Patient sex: F
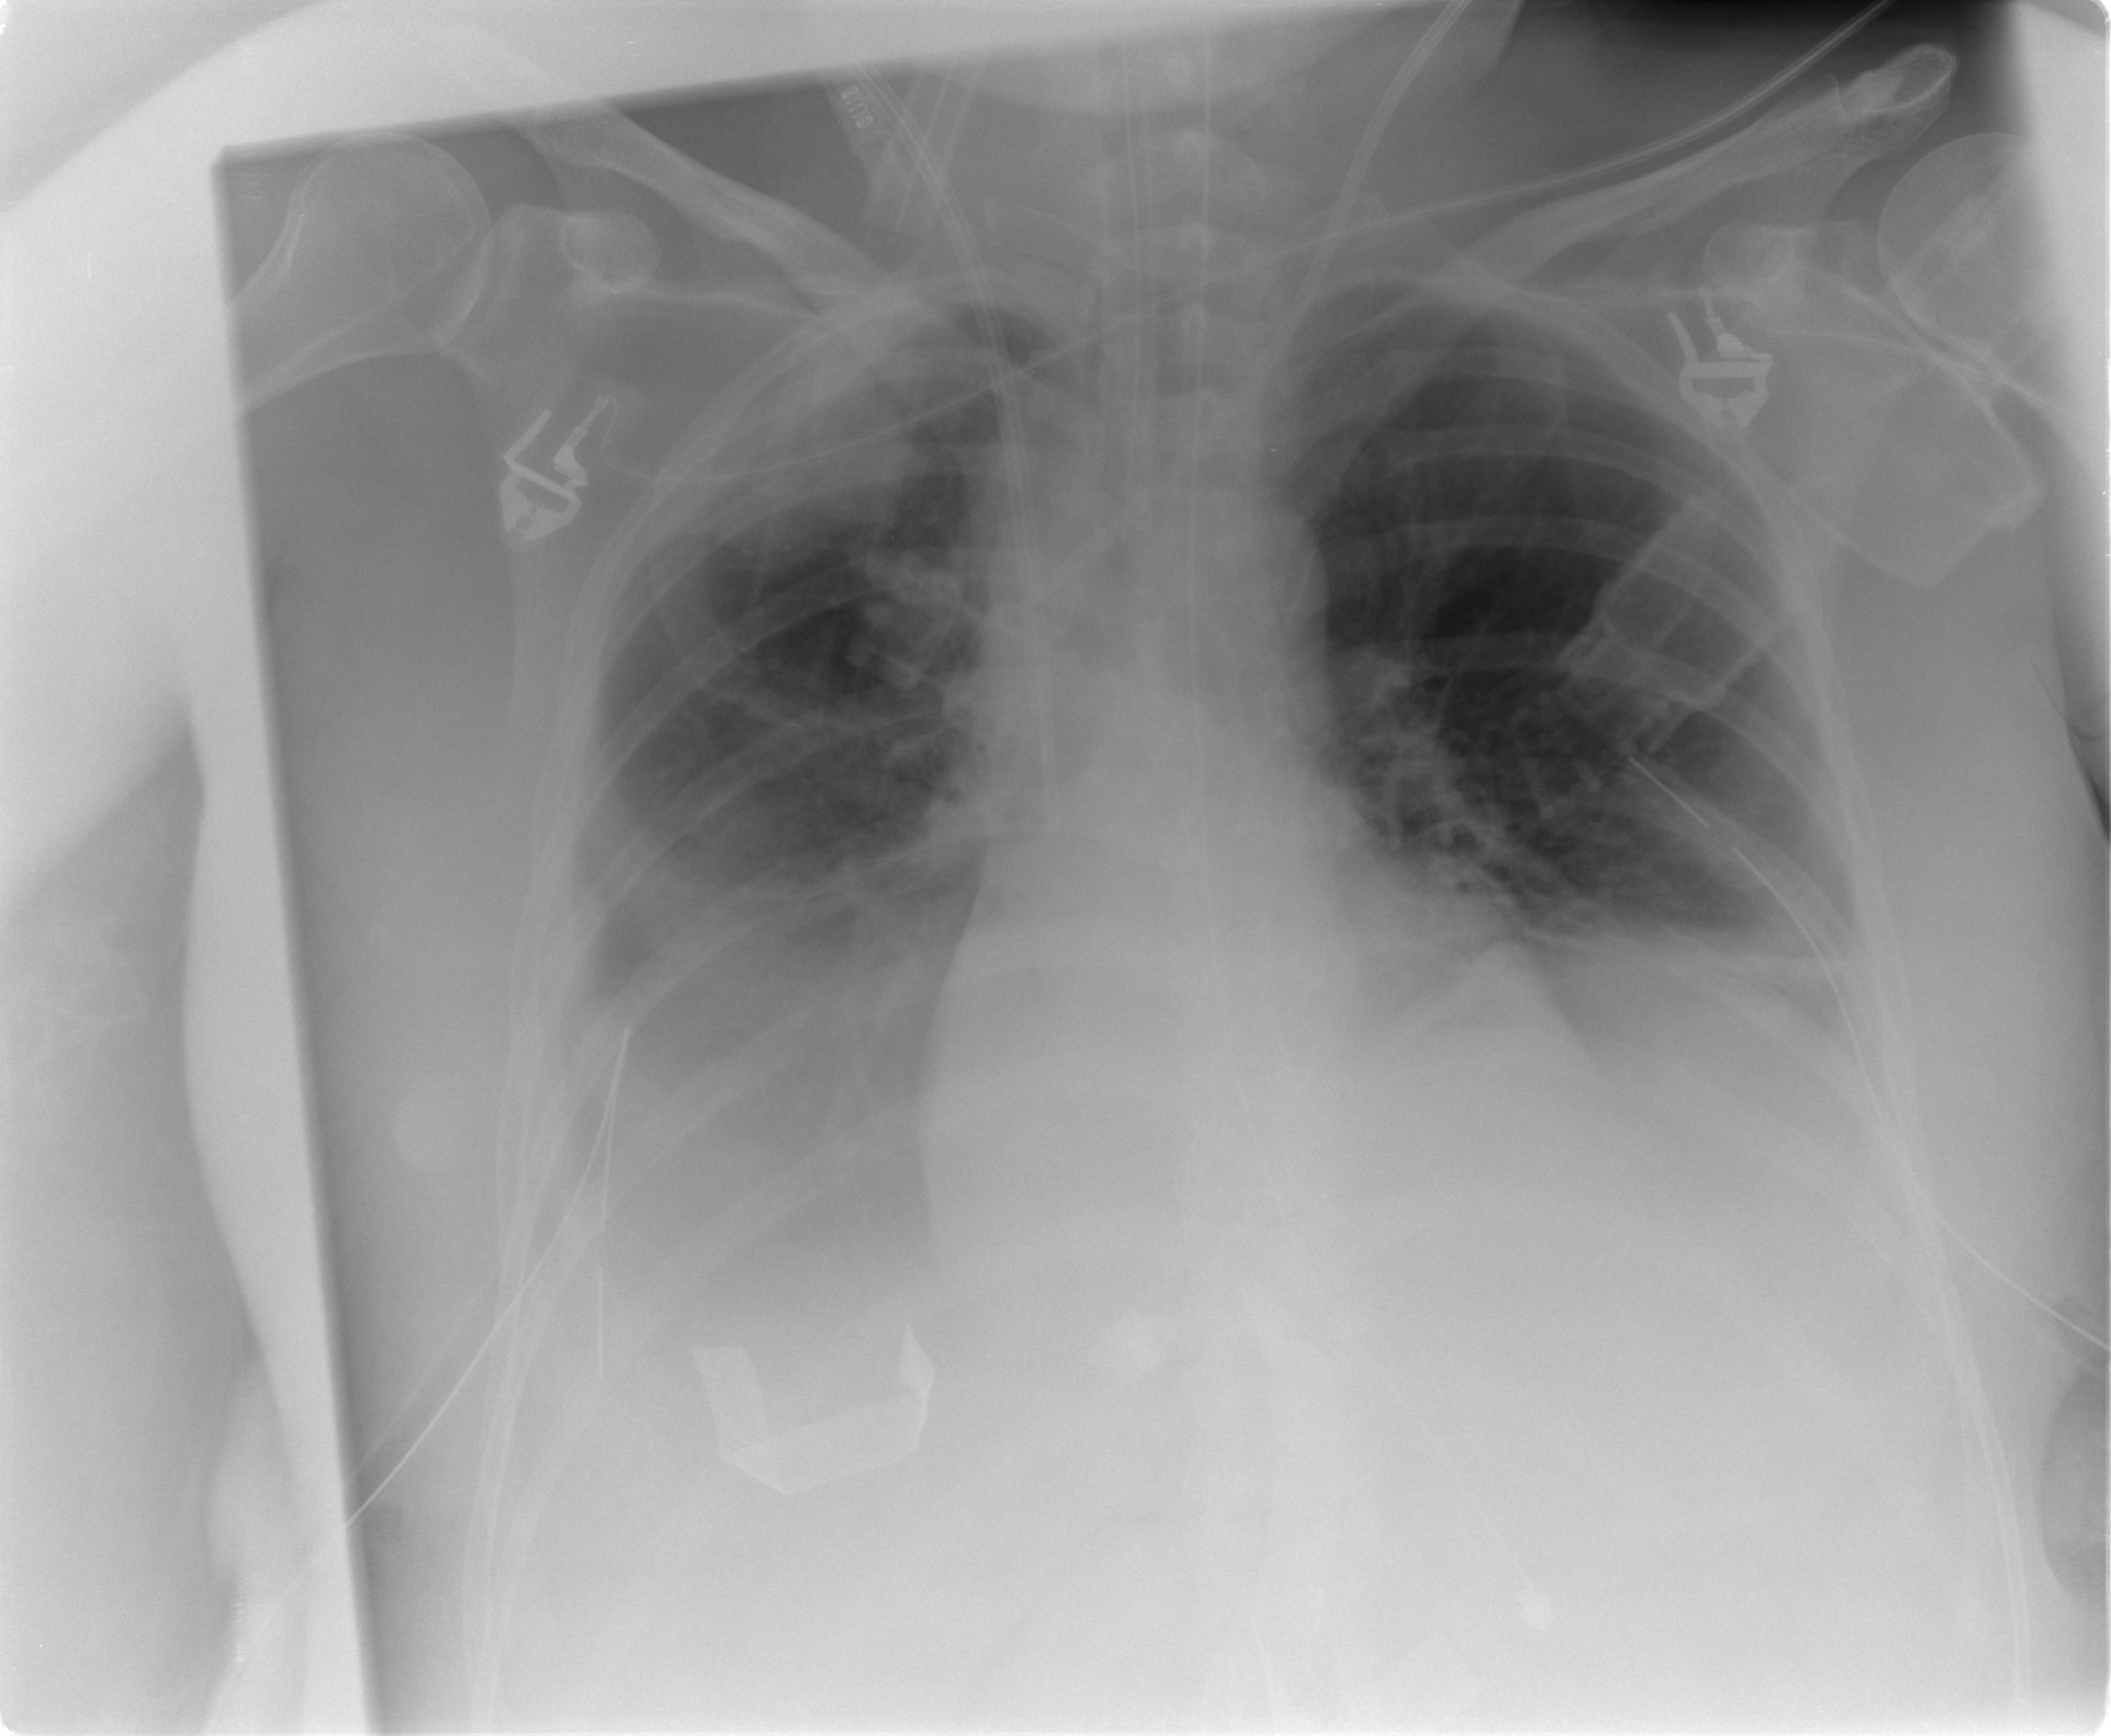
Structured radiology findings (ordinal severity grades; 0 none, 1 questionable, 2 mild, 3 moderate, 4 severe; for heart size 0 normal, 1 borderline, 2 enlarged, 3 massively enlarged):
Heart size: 0
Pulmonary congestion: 0
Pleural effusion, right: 3
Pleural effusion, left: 3
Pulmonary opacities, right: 0
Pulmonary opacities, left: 0
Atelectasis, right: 2
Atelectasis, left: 2